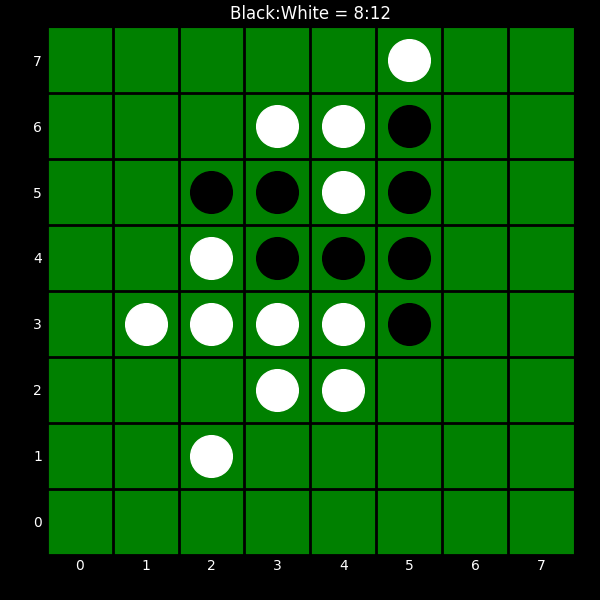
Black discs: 8
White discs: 12